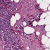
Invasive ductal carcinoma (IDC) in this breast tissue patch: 1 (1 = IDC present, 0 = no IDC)